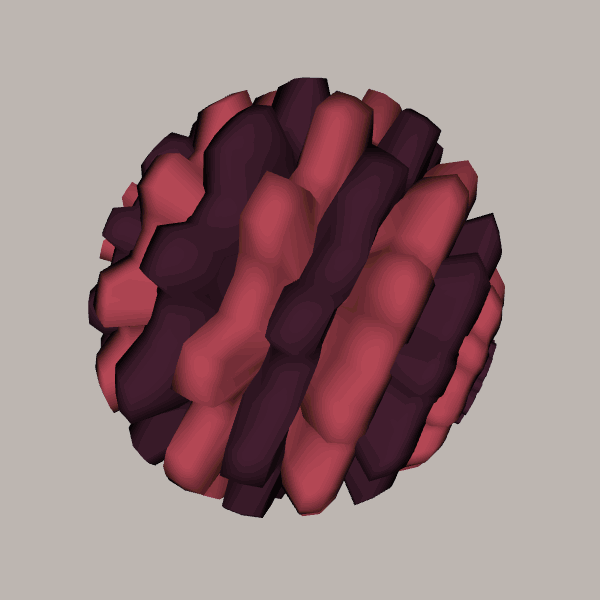
Background: light